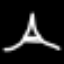
Label: The Eiffel Tower